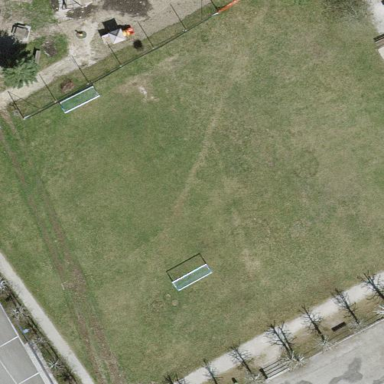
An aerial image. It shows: Soccer pitch for leisureland activities.